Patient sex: F
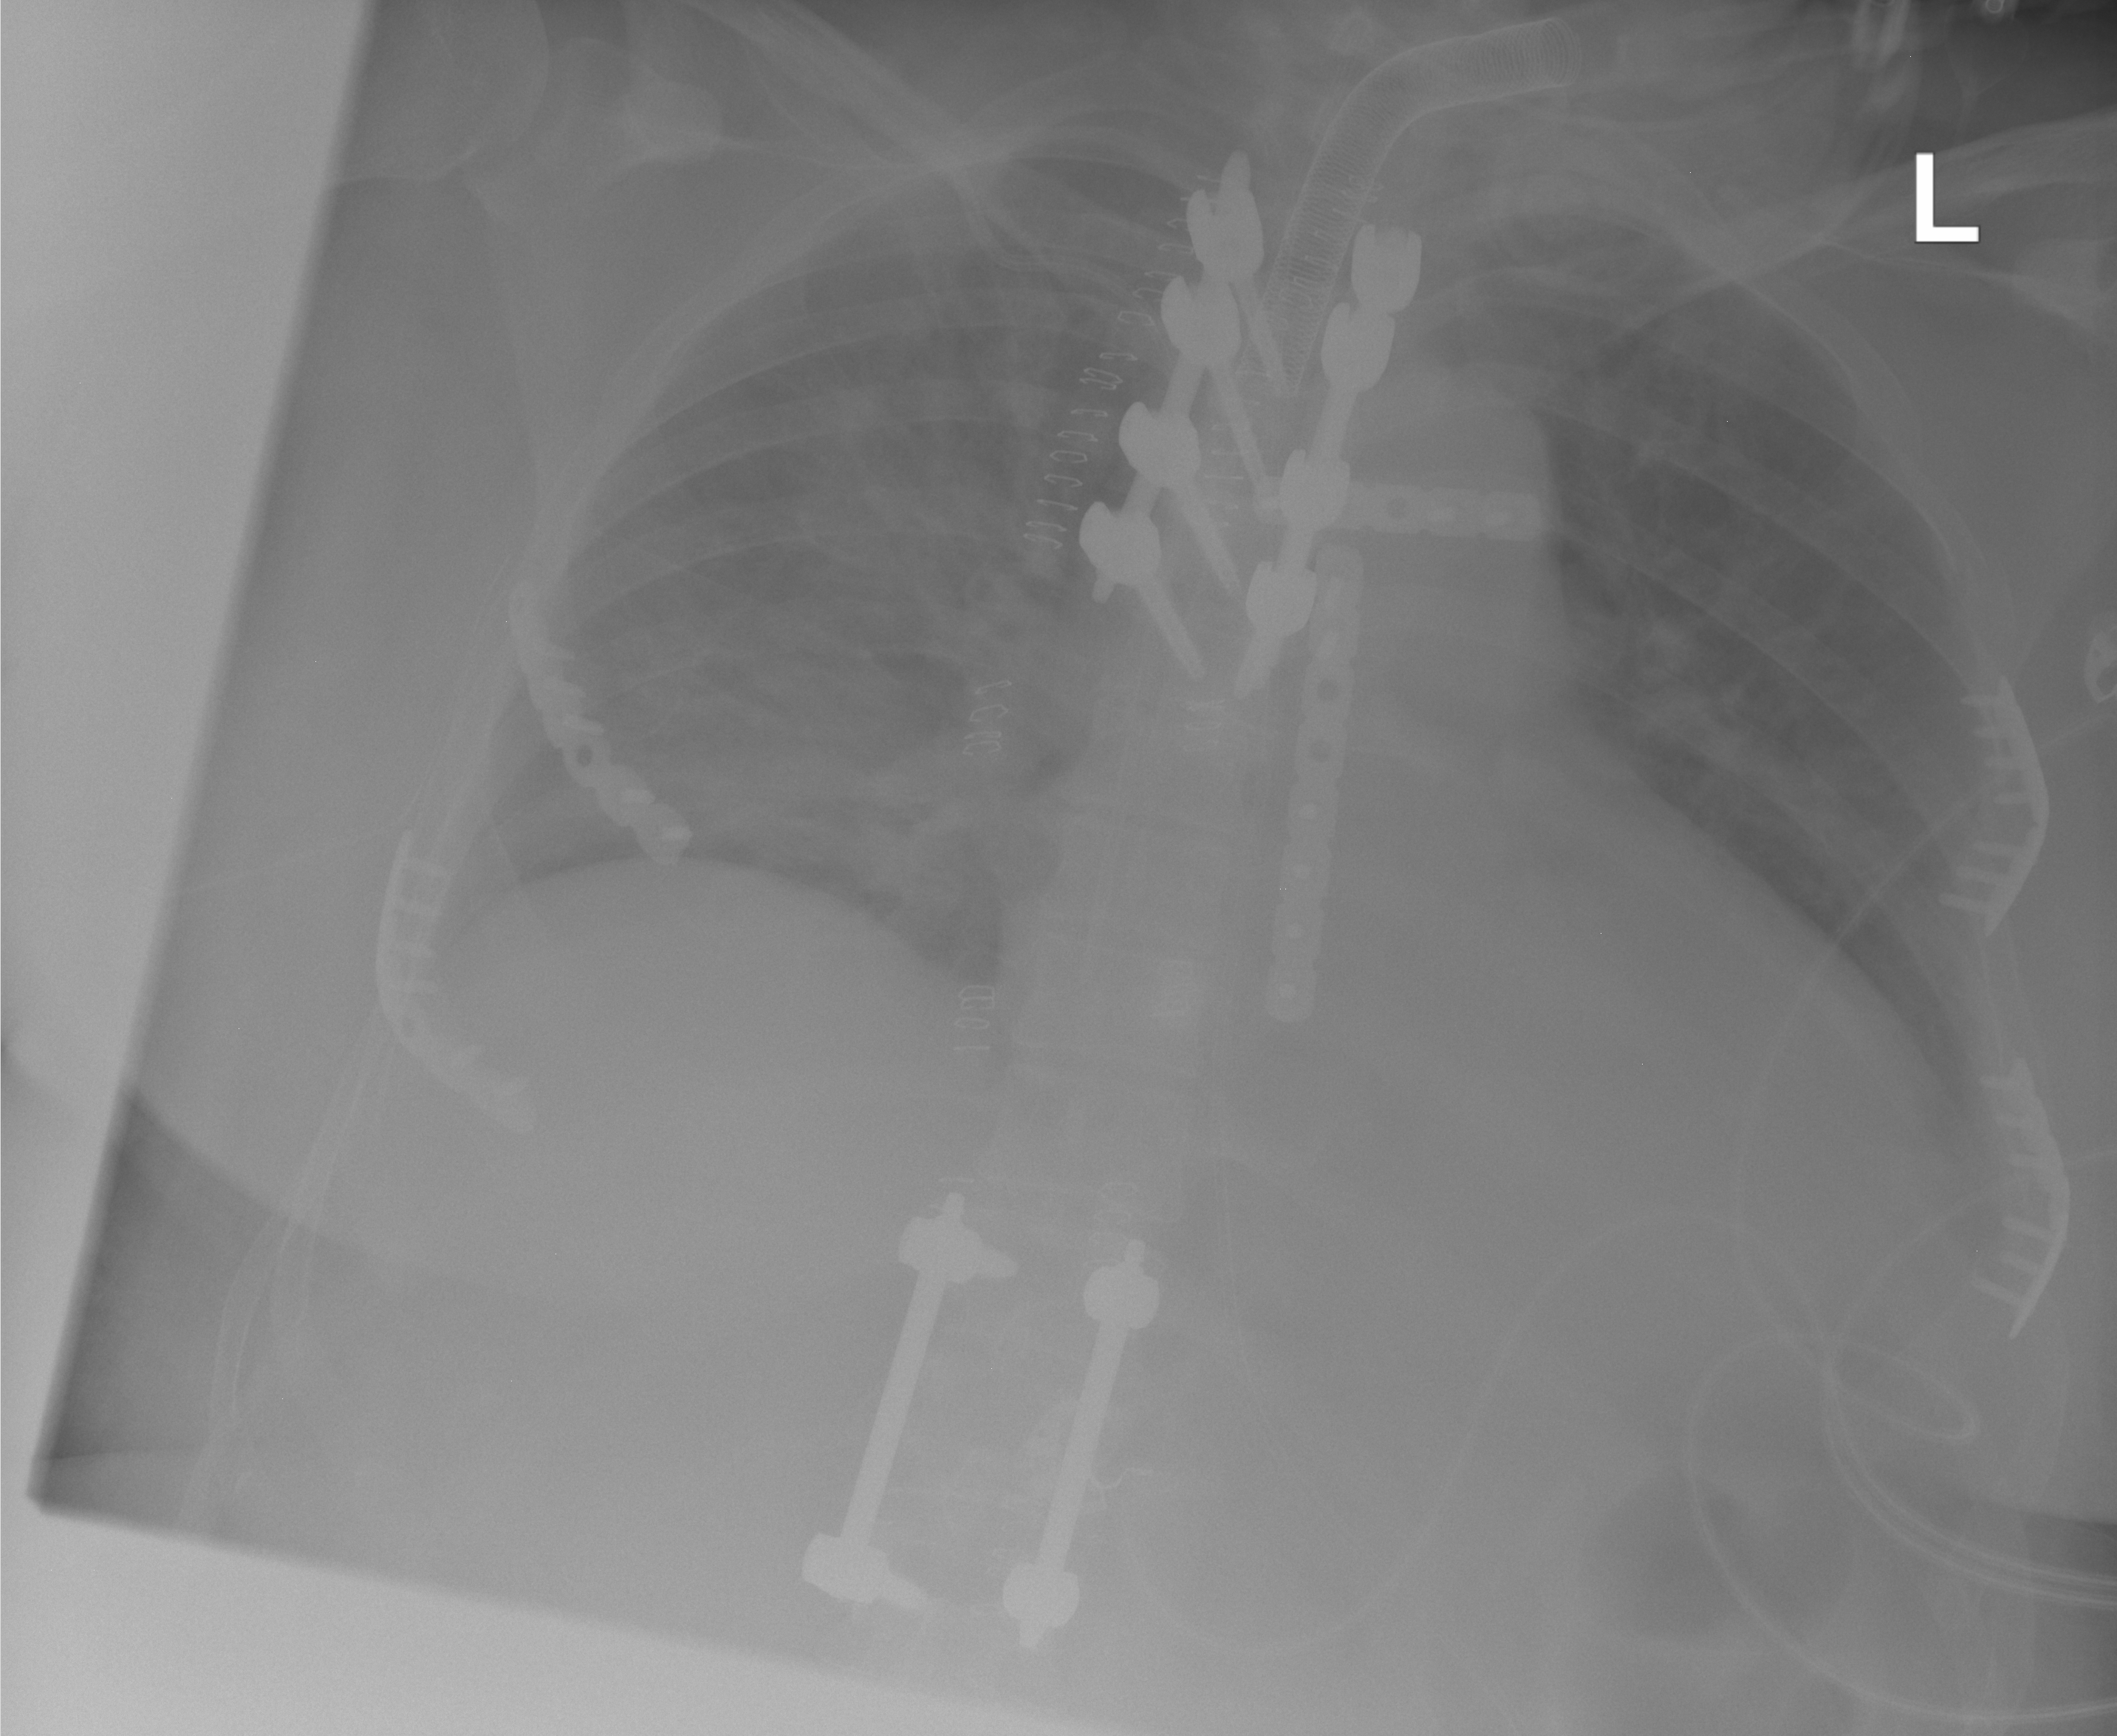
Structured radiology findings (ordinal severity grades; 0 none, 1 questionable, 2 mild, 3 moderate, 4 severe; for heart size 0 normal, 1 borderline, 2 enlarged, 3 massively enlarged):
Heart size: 2
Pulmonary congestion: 2
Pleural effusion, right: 0
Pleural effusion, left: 2
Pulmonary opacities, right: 3
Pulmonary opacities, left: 0
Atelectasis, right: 2
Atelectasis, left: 0